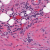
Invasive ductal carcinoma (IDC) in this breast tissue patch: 1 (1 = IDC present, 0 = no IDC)